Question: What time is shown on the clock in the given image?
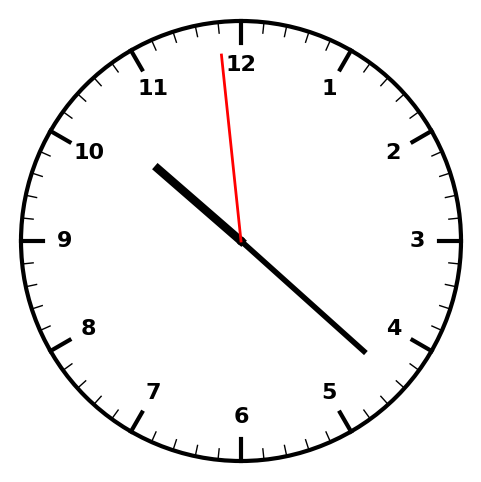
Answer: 10:21:59